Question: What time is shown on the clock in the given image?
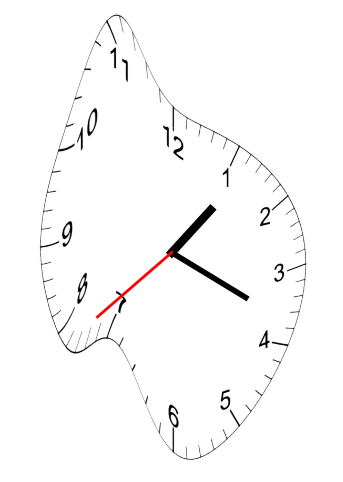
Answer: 01:18:38